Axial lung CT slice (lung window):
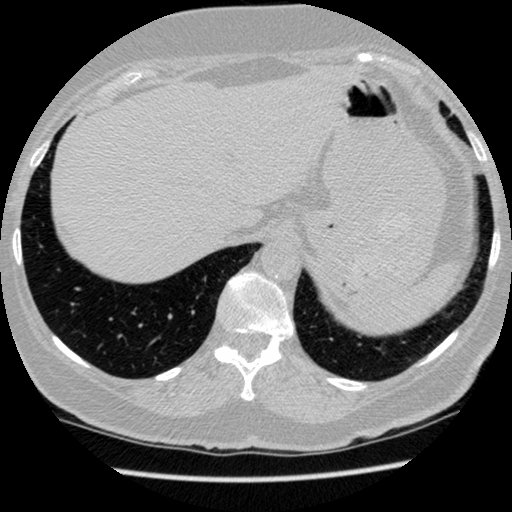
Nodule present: no